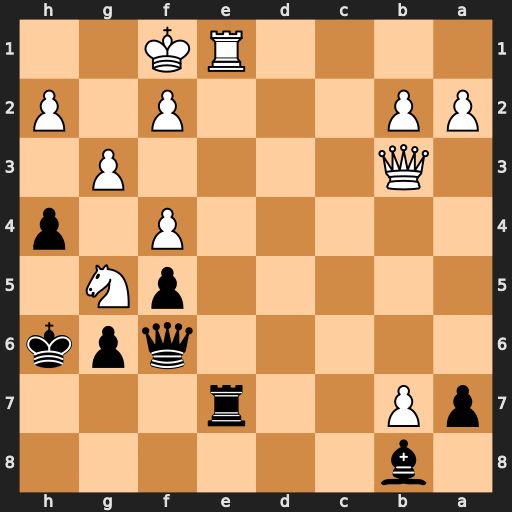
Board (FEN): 1b6/pP2r3/5qpk/5pN1/5P1p/1Q4P1/PP3P1P/4RK2
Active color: b
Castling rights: -
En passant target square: -
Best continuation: Qa6+ Kg2 Rxe1